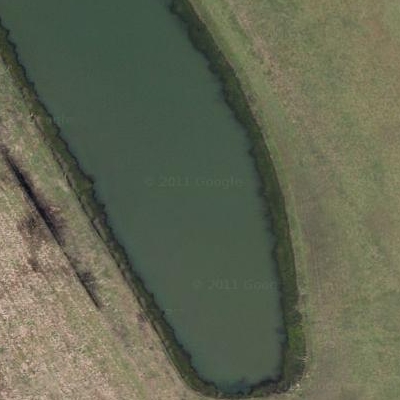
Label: dRiverLake